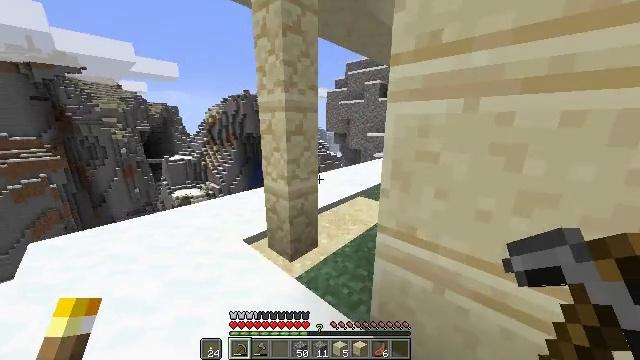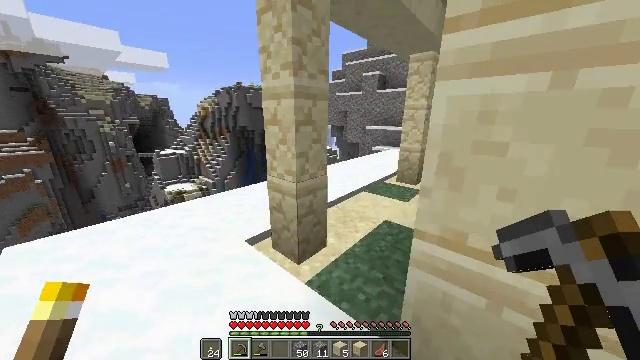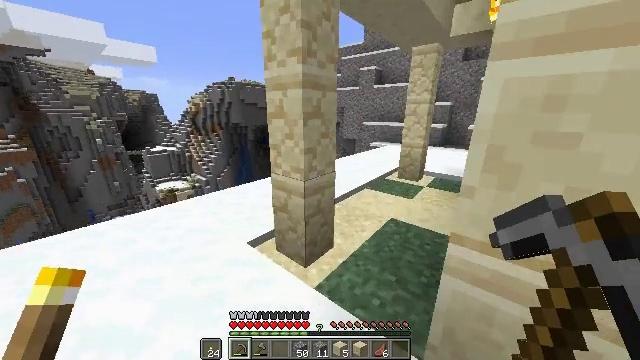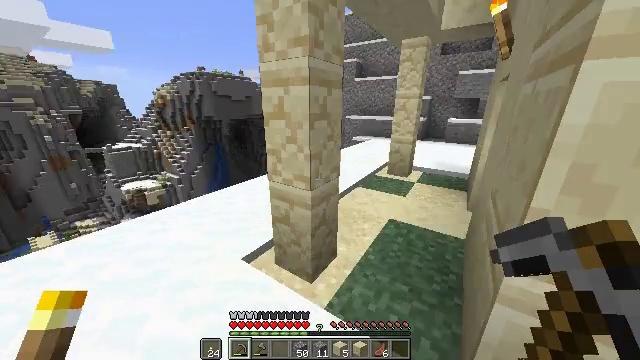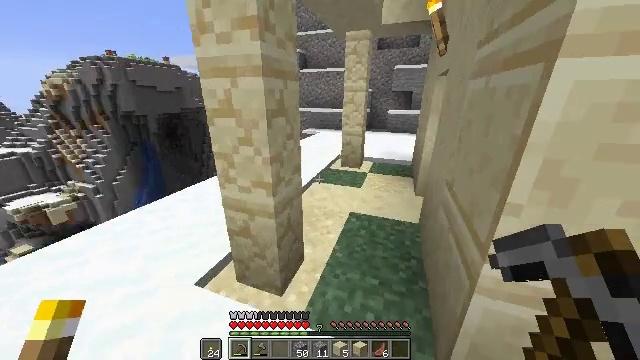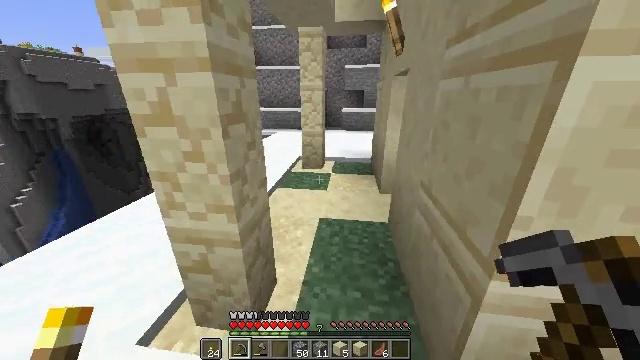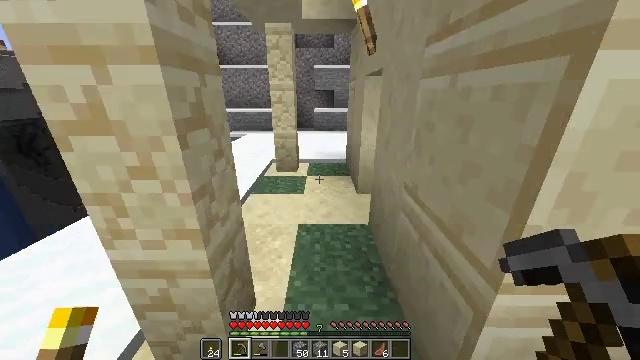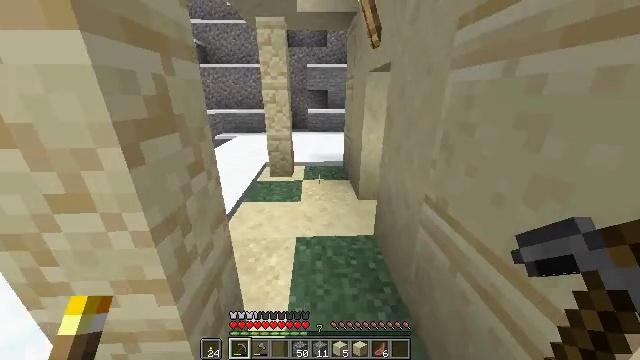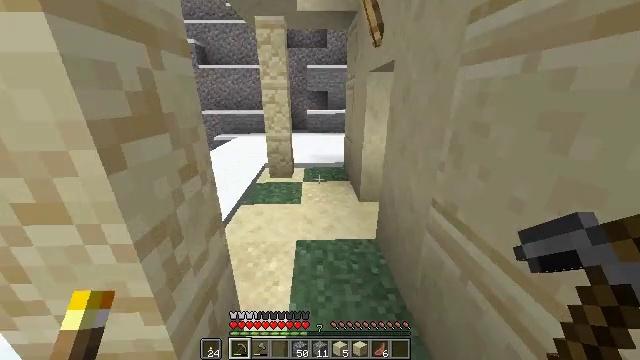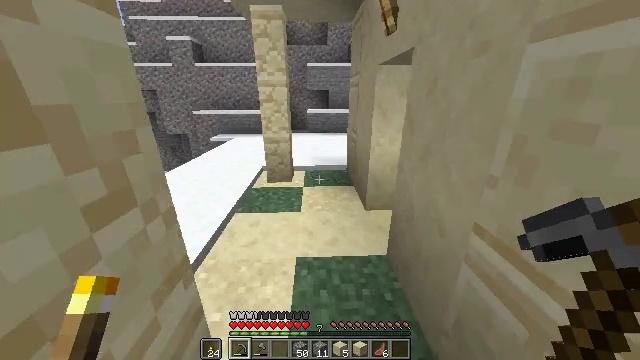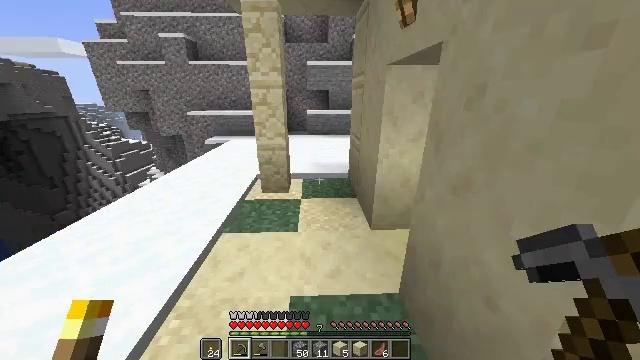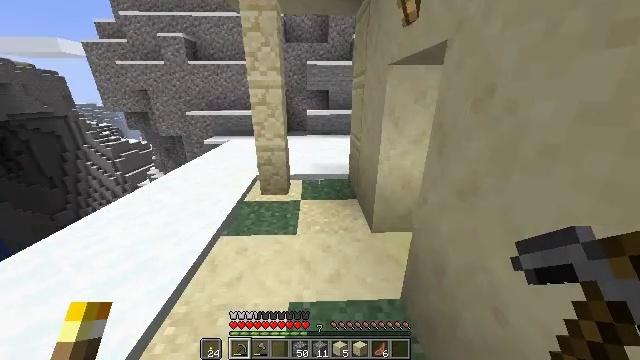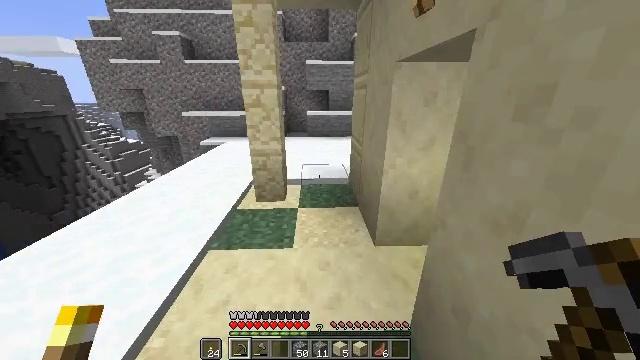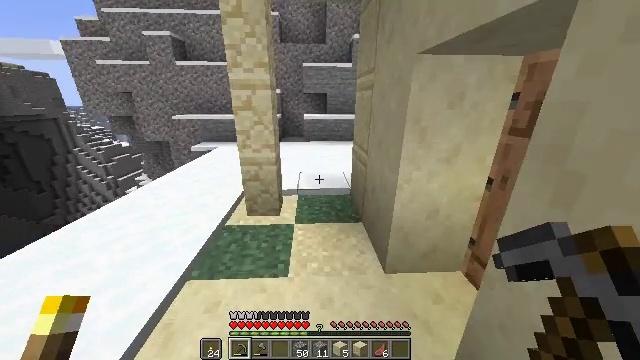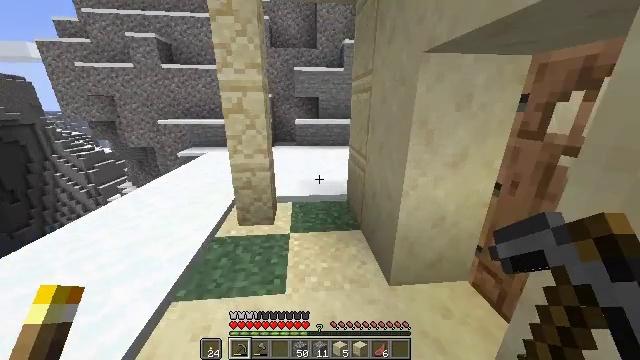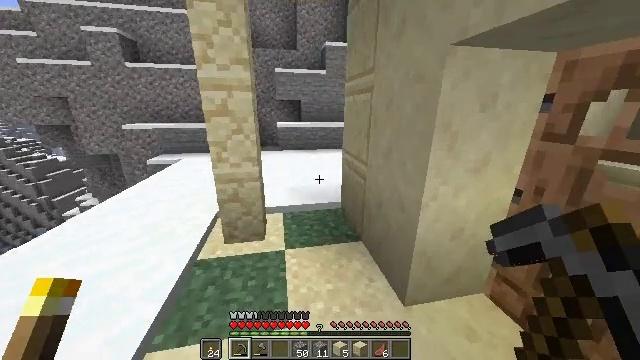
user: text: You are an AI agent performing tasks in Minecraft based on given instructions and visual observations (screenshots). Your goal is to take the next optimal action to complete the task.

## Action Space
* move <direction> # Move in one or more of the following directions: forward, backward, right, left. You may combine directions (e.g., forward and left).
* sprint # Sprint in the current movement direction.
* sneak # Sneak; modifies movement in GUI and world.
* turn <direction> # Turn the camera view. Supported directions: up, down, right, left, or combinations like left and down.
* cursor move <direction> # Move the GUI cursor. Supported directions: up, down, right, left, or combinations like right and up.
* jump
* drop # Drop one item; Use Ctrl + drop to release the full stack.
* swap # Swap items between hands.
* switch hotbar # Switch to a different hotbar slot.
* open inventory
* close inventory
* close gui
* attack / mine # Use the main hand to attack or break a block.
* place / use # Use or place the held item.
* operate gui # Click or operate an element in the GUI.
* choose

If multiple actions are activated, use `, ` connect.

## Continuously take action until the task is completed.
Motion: motion action
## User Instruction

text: Drop a gray wool.
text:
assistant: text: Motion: move forward and move left, sprint, turn right and down
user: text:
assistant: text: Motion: move forward and move left, sprint, turn right
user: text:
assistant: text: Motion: move forward and move left, sprint, turn right and down
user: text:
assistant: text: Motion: move forward, sprint, turn right and down
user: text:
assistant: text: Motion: move forward, sprint, turn right
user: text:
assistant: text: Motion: move forward, sprint, turn right
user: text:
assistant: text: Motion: move forward, sprint, turn right
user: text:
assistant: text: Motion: move forward
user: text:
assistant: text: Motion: move forward
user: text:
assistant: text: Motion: move forward
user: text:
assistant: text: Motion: move forward
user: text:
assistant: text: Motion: move forward
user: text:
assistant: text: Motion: move forward and move left
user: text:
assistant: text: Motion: move forward and move left, turn right and up
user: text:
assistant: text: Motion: move forward and move left, turn right
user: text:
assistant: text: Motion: move forward and move left, turn right
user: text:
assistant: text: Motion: move forward and move left, turn right
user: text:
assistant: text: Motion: move forward and move left, turn right
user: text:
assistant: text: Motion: move forward and move left
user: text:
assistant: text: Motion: move forward and move left
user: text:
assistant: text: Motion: move left
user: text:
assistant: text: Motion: move left
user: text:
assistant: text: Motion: move left
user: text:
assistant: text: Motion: move left, turn right
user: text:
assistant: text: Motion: move forward and move left, turn right
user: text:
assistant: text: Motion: move forward and move left, turn right
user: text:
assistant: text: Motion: move forward and move left, turn right and up
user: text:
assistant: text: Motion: move forward
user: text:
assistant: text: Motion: move forward, turn right and up
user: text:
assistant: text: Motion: move forward, turn right and up